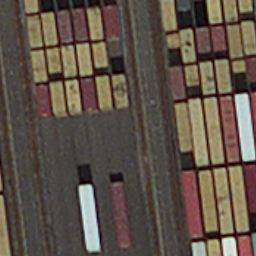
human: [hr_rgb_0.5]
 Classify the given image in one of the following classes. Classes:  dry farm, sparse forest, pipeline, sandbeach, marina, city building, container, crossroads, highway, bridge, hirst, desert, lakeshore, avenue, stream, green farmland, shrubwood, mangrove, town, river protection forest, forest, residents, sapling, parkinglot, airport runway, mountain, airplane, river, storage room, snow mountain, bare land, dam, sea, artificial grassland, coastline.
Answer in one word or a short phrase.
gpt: container